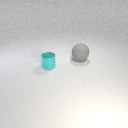
small cyan metal cylinder in front of large gray rubber sphere